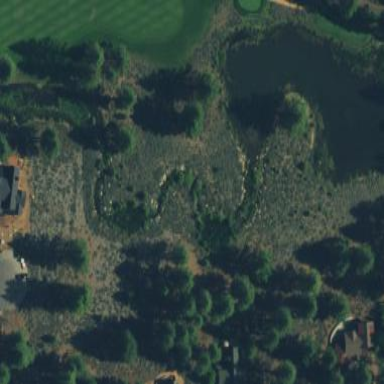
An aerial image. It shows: Water hazard on golf course. The hazard is natural water feature.